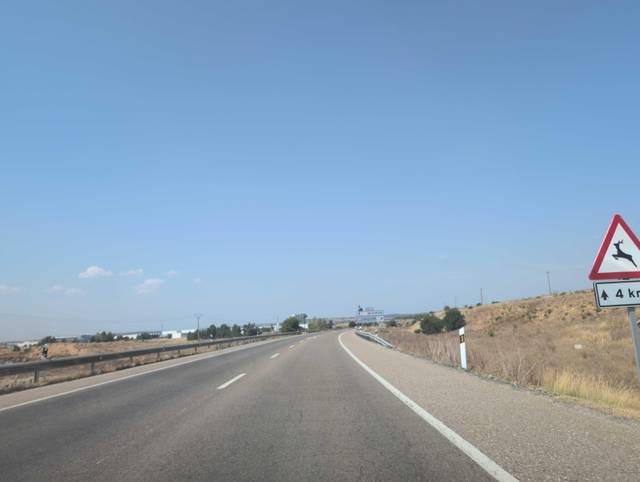
Region: Spain
Coordinates: 41.647, -3.695